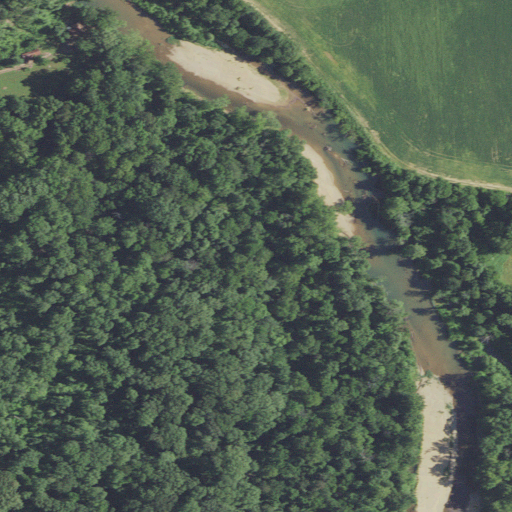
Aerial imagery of valley in Missouri named Hurricane Hollow containing deciduous forest, woody wetlands, cultivated crops, open water, and pasture